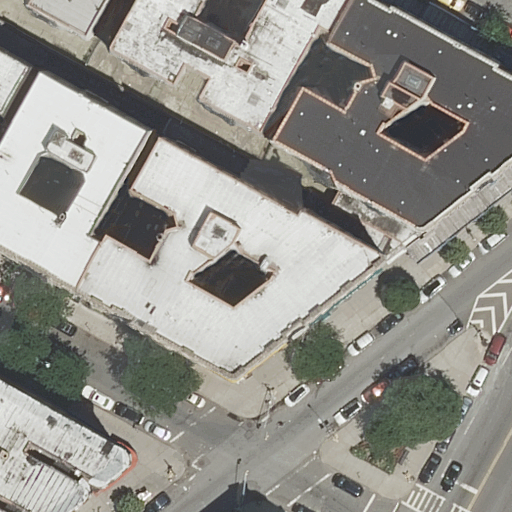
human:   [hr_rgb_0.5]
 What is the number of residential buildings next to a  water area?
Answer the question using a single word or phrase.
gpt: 0

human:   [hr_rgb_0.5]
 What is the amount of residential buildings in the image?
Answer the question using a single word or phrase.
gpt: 7

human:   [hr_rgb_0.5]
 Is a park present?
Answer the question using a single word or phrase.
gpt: yes

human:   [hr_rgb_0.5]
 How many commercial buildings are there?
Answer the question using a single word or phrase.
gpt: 0

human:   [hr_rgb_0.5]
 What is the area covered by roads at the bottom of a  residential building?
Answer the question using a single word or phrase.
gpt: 0m2

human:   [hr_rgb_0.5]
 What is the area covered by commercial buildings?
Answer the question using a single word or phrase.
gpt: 0m2

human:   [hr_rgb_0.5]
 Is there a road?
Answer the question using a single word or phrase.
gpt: yes

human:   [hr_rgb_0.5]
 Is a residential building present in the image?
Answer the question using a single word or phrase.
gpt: yes

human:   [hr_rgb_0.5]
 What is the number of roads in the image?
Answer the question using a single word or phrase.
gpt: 5

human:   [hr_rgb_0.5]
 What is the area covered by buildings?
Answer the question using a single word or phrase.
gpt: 4289m2

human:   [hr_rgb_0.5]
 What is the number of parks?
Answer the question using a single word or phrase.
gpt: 1

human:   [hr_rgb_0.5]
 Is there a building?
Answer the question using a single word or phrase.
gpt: yes

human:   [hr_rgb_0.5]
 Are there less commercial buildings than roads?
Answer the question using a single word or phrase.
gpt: yes

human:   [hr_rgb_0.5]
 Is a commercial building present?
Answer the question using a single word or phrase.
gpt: no

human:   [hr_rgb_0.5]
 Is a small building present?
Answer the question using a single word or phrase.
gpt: yes

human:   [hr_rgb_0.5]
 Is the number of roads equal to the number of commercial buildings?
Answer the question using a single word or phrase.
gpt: no

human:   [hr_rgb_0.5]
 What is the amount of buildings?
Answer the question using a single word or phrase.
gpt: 7

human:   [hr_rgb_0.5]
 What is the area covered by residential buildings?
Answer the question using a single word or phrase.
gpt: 4289m2

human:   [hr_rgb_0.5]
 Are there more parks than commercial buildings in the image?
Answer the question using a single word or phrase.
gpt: yes

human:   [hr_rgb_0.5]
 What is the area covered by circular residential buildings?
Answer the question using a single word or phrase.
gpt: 0m2

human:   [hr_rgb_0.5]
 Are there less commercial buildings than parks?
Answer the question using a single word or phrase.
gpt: yes

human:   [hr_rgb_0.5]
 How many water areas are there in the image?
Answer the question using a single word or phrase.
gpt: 0

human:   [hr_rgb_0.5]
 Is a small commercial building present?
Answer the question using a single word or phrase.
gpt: no

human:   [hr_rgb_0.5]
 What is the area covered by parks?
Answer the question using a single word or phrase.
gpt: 208m2

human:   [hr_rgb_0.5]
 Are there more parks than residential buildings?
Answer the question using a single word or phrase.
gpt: no

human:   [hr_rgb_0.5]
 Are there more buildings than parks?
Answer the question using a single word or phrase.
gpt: yes

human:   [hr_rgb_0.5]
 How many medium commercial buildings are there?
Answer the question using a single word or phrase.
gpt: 0

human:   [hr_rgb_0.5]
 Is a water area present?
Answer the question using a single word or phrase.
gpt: no

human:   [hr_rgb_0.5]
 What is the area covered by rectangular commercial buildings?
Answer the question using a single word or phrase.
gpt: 0m2

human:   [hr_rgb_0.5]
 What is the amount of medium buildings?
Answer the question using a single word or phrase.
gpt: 2

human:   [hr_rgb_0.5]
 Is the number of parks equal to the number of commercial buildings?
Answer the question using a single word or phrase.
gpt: no

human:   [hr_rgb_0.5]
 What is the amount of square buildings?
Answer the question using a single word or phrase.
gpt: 0

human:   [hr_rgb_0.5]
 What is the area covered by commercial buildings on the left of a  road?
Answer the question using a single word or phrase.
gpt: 0m2

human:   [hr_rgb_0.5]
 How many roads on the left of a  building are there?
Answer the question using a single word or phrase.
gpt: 2

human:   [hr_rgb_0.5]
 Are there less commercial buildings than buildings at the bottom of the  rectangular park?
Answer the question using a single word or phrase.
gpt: no

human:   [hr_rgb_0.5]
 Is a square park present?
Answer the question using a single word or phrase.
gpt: no

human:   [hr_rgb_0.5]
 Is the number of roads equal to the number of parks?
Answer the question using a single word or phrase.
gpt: no

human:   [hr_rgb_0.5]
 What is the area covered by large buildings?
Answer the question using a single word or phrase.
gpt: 3808m2

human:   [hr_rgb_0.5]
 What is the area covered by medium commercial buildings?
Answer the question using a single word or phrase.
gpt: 0m2

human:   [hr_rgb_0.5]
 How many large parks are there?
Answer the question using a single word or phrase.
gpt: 0

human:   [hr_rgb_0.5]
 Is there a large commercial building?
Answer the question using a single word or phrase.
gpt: no

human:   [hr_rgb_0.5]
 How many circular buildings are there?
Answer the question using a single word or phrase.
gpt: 0

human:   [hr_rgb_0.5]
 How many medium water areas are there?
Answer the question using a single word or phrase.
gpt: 0

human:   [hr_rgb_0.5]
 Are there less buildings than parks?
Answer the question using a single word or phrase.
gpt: no

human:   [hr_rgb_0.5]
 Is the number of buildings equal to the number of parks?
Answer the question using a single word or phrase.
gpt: no

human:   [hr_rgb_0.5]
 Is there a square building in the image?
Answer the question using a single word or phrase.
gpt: no

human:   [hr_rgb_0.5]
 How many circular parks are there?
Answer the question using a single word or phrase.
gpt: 0

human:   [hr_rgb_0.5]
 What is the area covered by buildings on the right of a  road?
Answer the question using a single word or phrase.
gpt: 1160m2

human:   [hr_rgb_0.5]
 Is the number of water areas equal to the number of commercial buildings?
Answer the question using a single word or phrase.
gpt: yes

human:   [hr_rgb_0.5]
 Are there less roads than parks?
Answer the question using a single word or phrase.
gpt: no

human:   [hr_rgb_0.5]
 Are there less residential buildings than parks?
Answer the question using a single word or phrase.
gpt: no

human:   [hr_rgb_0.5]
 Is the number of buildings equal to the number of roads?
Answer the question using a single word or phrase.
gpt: no

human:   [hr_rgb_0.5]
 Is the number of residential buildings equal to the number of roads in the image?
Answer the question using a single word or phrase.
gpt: no

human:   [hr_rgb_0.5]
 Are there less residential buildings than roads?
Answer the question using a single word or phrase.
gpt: no

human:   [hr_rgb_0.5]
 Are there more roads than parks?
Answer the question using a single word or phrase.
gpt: yes

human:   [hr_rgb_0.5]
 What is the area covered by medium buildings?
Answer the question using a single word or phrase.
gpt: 404m2

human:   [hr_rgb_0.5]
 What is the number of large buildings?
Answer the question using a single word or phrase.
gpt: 4

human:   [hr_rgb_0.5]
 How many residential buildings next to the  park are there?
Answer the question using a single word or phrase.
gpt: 7

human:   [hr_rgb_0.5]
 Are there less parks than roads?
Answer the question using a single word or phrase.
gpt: yes

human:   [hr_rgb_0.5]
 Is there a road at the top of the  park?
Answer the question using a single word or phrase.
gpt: yes

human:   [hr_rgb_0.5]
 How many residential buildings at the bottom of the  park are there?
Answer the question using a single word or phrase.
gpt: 0

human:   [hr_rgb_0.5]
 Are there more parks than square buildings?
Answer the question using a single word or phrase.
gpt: yes

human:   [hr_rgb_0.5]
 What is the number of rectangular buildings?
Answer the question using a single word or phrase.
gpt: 2

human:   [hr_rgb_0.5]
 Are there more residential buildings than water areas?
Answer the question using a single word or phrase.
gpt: yes